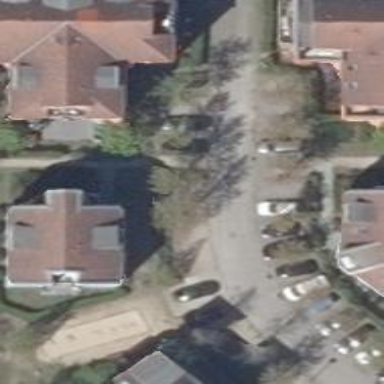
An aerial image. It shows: Living street.